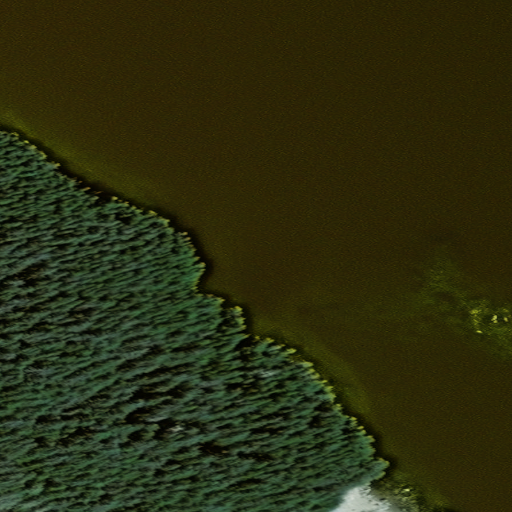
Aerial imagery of island in Alaska named Round Islets containing only unknown